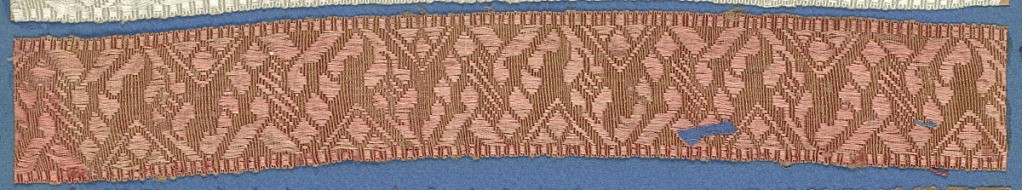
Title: Trimming
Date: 19th century
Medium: silk Technique: woven
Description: Pink trimming fragment in a design of an ornamented zigzag band.